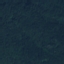
Land use / land cover: Forest